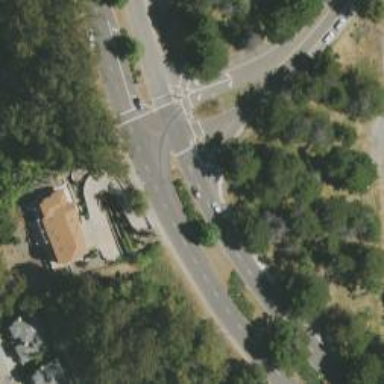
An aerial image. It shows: Secondary road with shared cycleway.